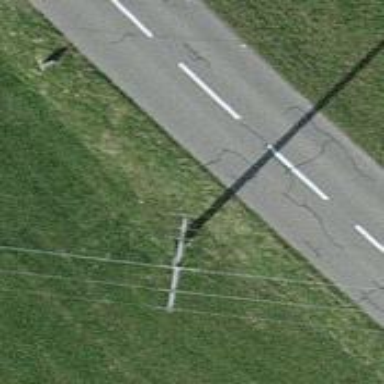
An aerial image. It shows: Concrete power pole.